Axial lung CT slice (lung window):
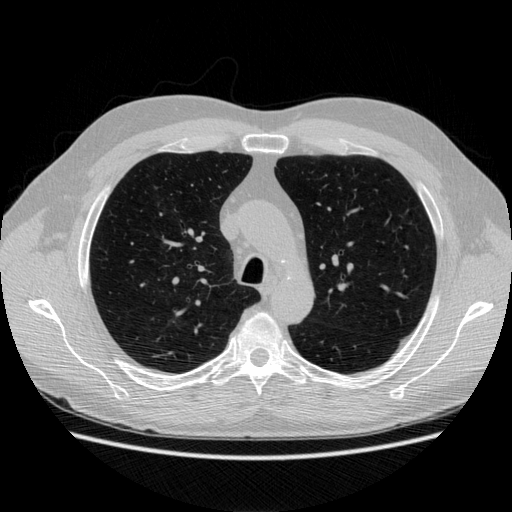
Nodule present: no